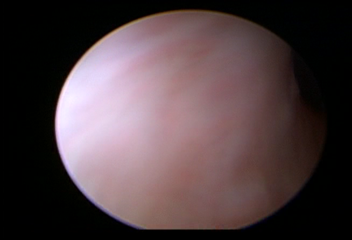
Modality: WLC
Class: Normal mucosa
Bladder cancer association: No